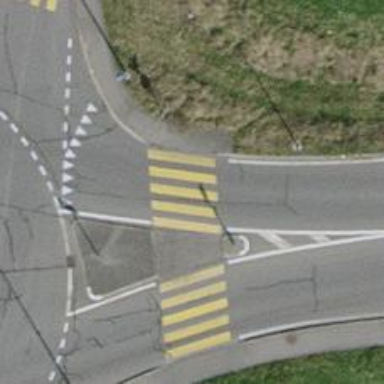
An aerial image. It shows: Uncontrolled road crossing.